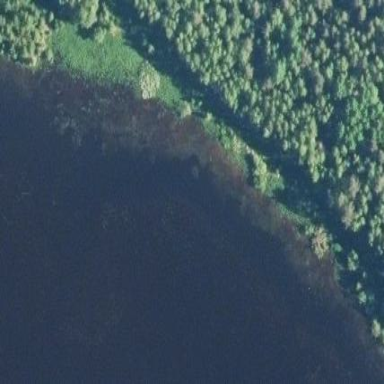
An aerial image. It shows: Swampy wetland area.